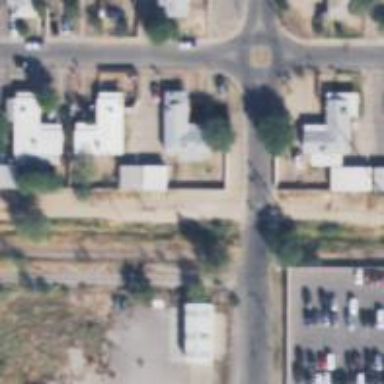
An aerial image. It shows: Alleyway designated as service road.